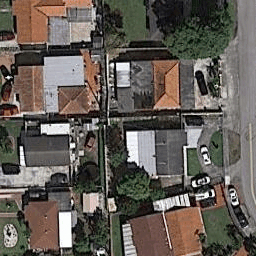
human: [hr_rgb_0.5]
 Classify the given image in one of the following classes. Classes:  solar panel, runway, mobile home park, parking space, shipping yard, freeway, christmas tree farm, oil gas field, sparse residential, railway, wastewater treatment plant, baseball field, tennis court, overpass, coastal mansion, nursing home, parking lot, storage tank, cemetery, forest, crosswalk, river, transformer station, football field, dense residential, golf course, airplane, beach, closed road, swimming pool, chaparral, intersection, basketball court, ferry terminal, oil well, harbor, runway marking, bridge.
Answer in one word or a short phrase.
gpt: dense residential